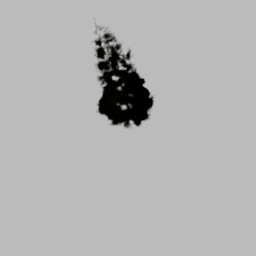
Label: nature